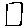
Label: square